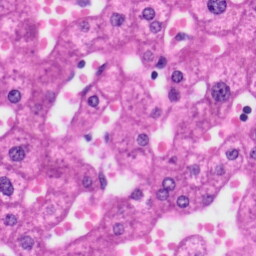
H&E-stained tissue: Liver